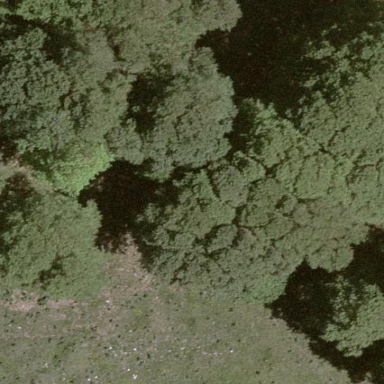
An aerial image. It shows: Forest area.